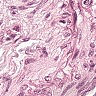
Metastatic tissue present: yes